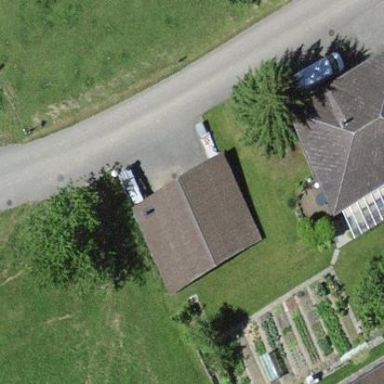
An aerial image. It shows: Garage.